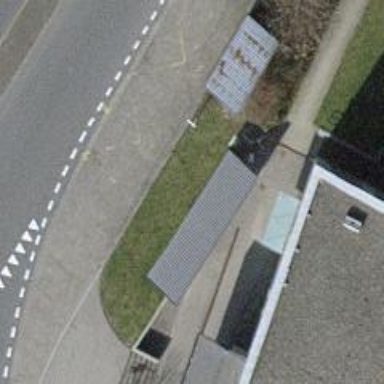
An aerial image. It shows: Parking shelter on the roof of building.